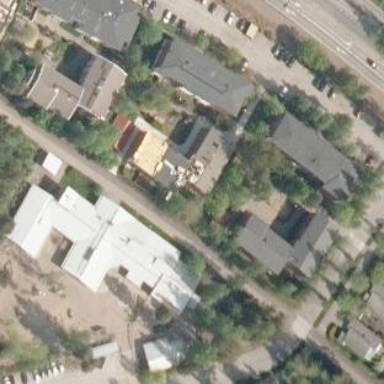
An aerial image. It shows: Kindergarten.